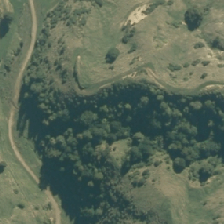
Land cover: indigenous_forest